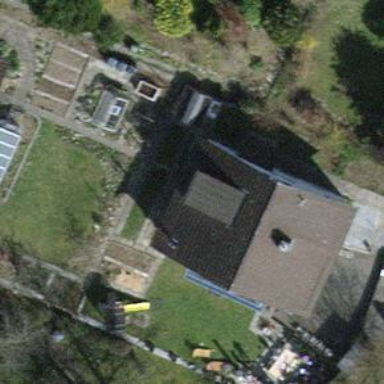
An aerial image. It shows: Detached building.